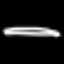
Label: pencil